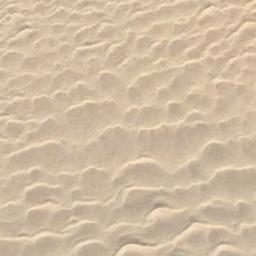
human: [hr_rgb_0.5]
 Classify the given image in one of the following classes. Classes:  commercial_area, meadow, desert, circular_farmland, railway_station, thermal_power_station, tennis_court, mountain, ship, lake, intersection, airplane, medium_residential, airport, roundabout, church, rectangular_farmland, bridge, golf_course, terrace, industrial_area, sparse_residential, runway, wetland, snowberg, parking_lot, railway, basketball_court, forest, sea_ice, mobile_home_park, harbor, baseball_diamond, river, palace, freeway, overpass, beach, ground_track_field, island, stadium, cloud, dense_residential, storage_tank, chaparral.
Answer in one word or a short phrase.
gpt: desert